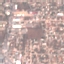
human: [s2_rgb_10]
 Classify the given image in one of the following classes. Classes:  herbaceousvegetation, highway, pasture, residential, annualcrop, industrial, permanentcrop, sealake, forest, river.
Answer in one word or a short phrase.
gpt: Residential